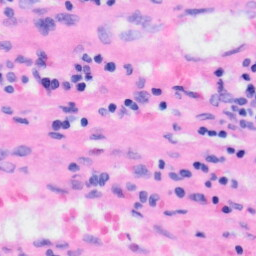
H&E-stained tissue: Liver